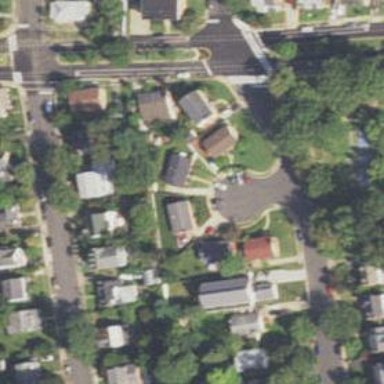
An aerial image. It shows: Neighborhood.